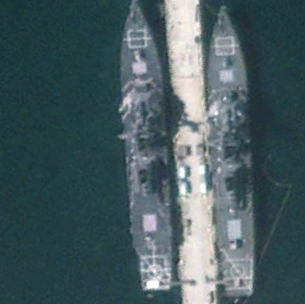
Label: destroyer